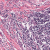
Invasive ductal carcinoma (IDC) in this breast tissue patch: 0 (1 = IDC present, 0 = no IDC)